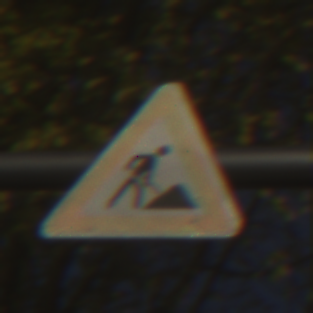
Verkehrszeichen: Arbeitsstelle
Umgebung: Outdoor, Urban
Tageszeit: SunriseSunset
Wetter: PartlyCloudy
Licht: Natural
Jahreszeit: Autumn
Kontrast: HighContrast